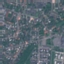
Label: Residential